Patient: sex M, age 59
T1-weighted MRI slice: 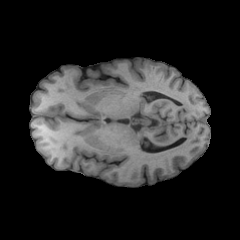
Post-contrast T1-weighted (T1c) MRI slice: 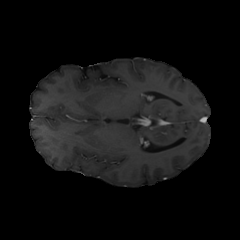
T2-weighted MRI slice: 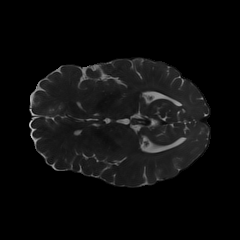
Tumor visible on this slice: no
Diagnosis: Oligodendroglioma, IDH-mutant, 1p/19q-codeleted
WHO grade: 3